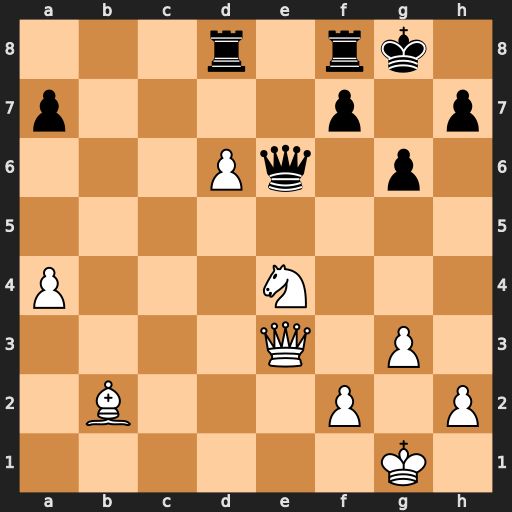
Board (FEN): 3r1rk1/p4p1p/3Pq1p1/8/P3N3/4Q1P1/1B3P1P/6K1
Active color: w
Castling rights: -
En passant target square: -
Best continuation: Nf6+ Qxf6 Bxf6